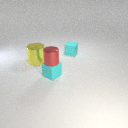
small cyan rubber cube to the right of large yellow metal cylinder